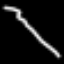
Label: squiggle